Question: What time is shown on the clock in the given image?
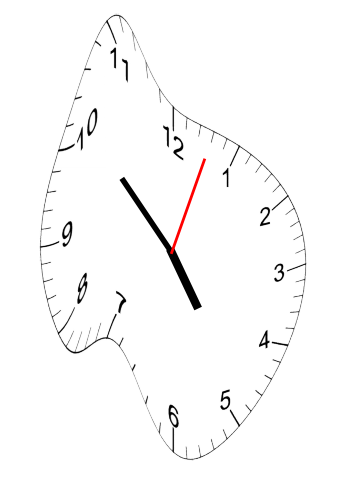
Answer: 04:52:03